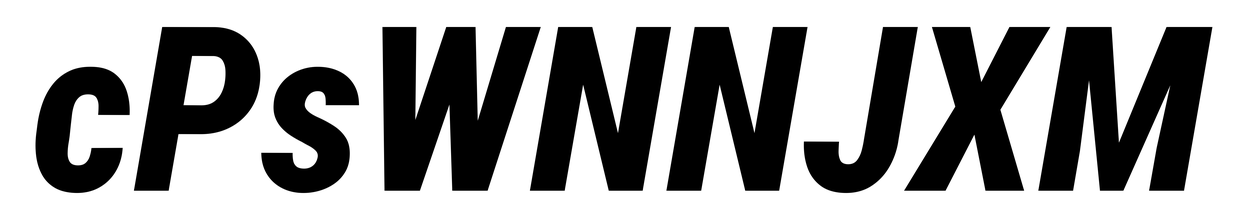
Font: Roboto-Italic_Condensed_ExtraBold_Italic